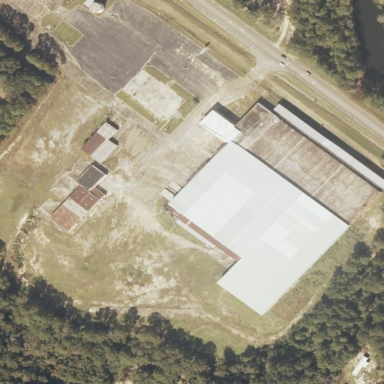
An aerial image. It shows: Historic factory.